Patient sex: M
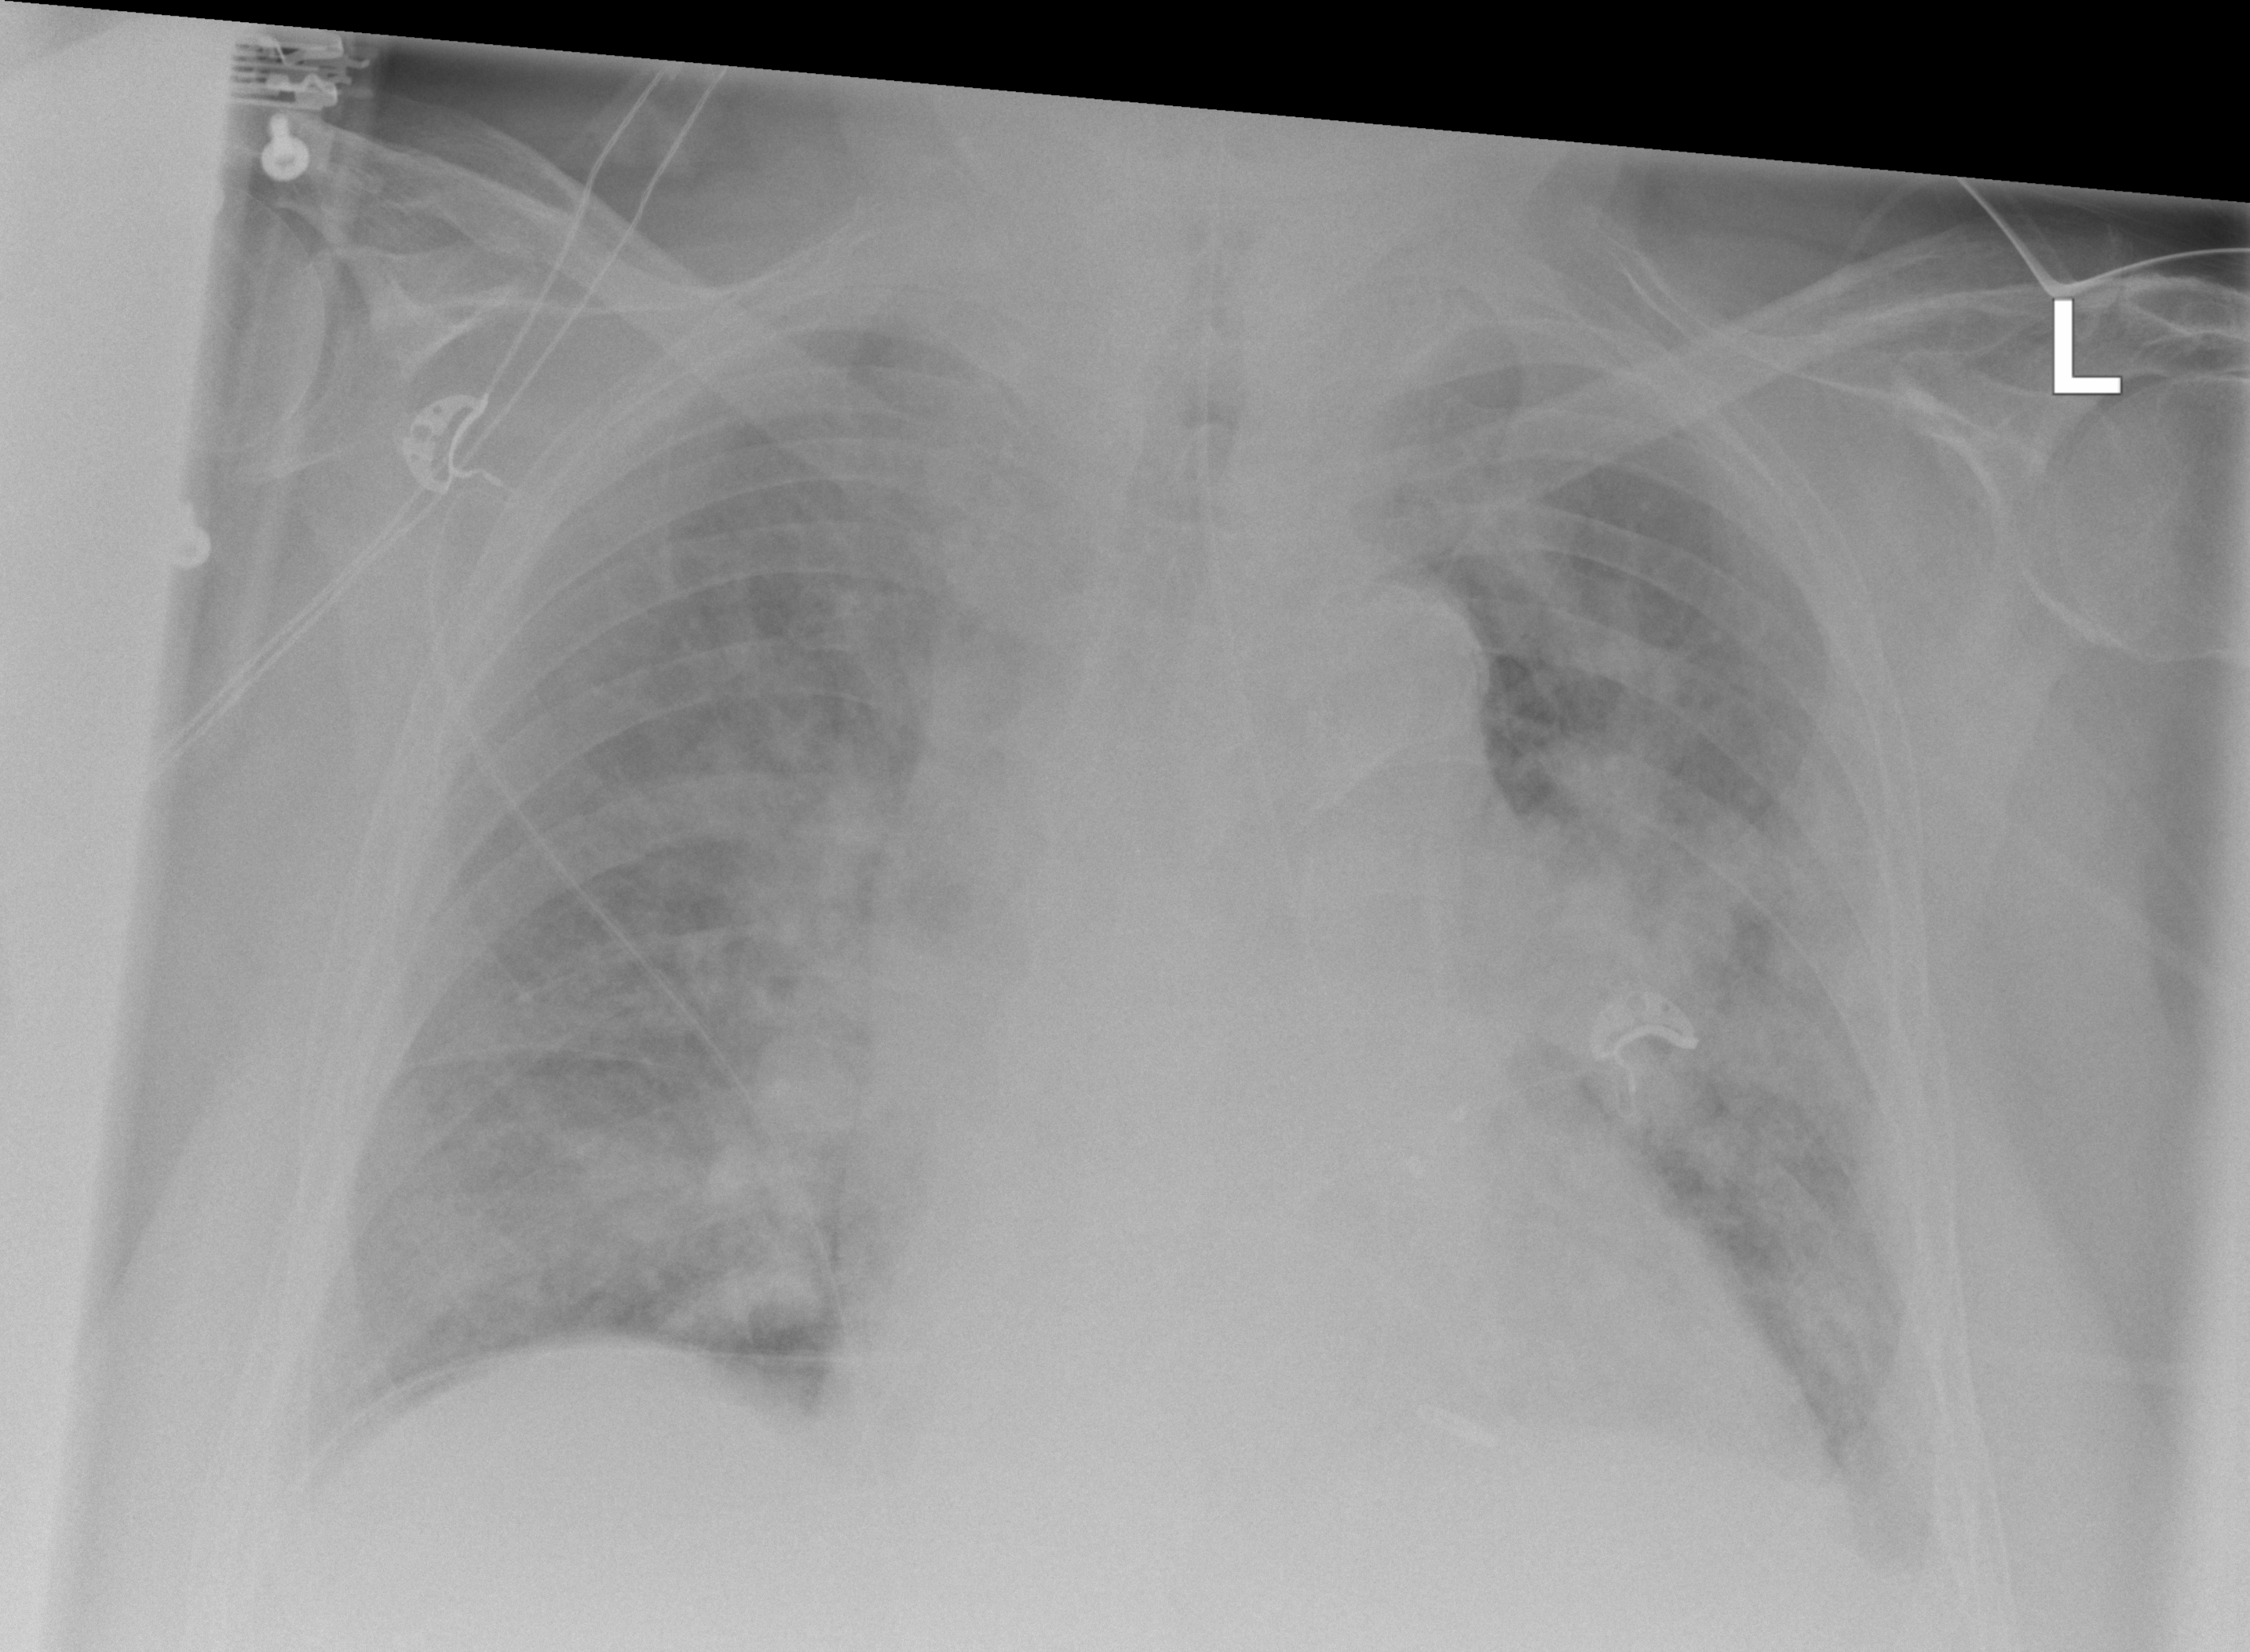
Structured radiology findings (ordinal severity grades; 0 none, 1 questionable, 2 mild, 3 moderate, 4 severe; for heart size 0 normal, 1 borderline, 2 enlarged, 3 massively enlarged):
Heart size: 2
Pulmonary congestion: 2
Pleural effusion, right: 2
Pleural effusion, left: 2
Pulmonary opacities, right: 3
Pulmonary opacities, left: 3
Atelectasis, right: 2
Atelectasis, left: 3